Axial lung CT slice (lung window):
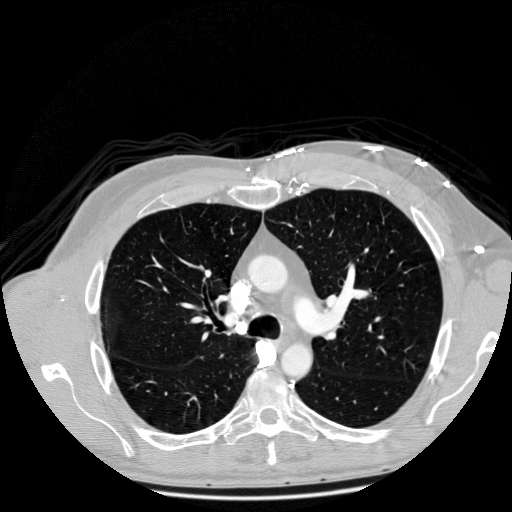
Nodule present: no